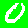
Digit: 0